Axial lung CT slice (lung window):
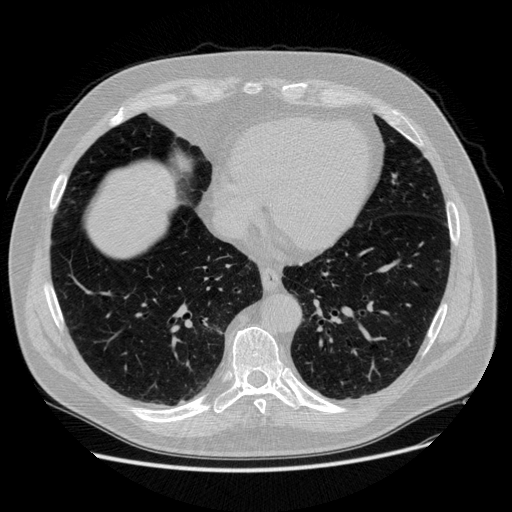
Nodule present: no